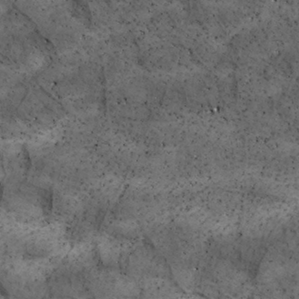
Label: non_frost